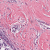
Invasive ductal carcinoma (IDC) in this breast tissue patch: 0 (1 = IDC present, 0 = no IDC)